Question: I've got html like so:
'''
<div class="content-wrapper">
<div class="float-left">
<img alt="Track System" src="Images/myimage.png" />
</div>
<div class="float-right">
<nav>
<ul id="menu">
<li class="tab"><a runat="server" href="~/">Home</a></li>
<li class="tab"><a runat="server" href="11Models2.aspx">Models</a></li>
<li class="tab"><a runat="server" href="Lease.aspx">Lease </a></li>
<li class="tab"><a runat="server" href="Help.aspx">Help</a></li>
</ul>
</nav>
</div>
</div>
'''
The first div (The one float-left) is just an image that has some length to it...
The second div (the float-right) are tabs that I want to align on the bottom. Right now they are too high up...
the css classes simply are:
'''
.float-left{
float:left;
}
.float-right{
float:right;
}
'''
I tried changing to absolute and relative positioning but it did not help...

Here's what it looks like with the logo correctly being displayed on the left but the tabs on the right floating...I'd like to get those aligned to the bottom.
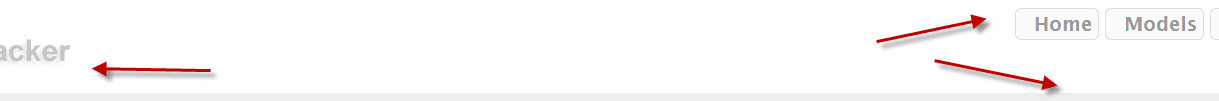
Answer: Is this what you want? <URL>
I added a div with a class of "clear" and the following CSS: (I added !important to all of them cause I didn't feel like looking through all your code.)
'''
.float-right {
position:absolute !important;
bottom:0 !important;
right:0 !important;
}
.content-wrapper {
position:Relative !important;
}
.clear {
clear:both !important;
}
'''
And the changed HTML:
'''
<div class="content-wrapper">
<div class="float-left">
<img alt="Track System" src="http://i.imgur.com/2M3DyCv.png" />
</div>
<div class="float-right">
<nav>
<ul id="menu">
<li class="tab"><a runat="server" href="~/">Home</a></li>
<li class="tab"><a runat="server" href="11Models2.aspx">Models</a></li>
<li class="tab"><a runat="server" href="Lease.aspx">Lease </a></li>
<li class="tab"><a runat="server" href="Help.aspx">Help</a></li>
</ul>
</nav>
</div>
<div class="clear"><!--This makes the wrapper have a height--></div>
</div>
<div id="body">
<section class="content-wrapper main-content clear-fix">
hi
</section>
</div>
'''